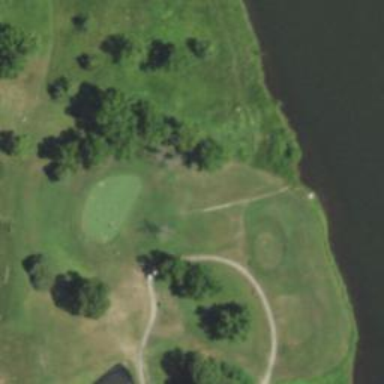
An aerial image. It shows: Service road used as golf cart path.